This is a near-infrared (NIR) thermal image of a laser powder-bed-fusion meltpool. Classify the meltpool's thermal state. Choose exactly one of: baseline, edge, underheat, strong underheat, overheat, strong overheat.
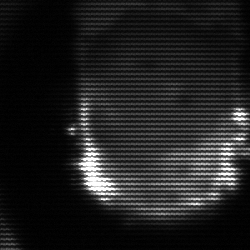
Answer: baseline